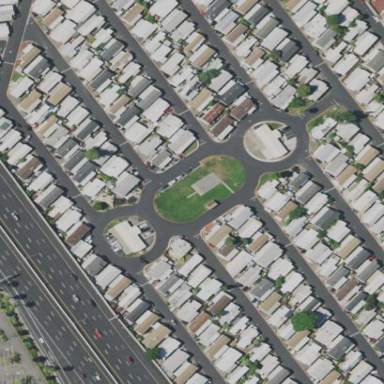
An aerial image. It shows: Residential area designated as trailer park.